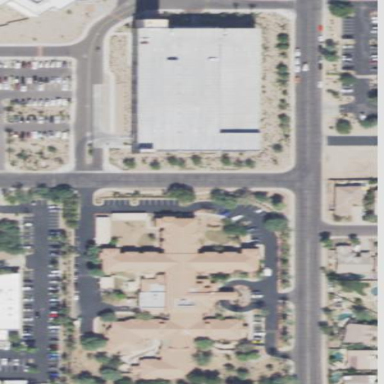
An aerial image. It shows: Building.